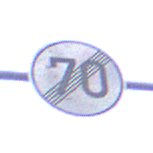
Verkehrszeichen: EndeGeschwindigkeit70
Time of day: MorningAfternoon
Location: Outdoor (Suburban)
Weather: PartlyCloudy
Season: NotSpecified
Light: Natural